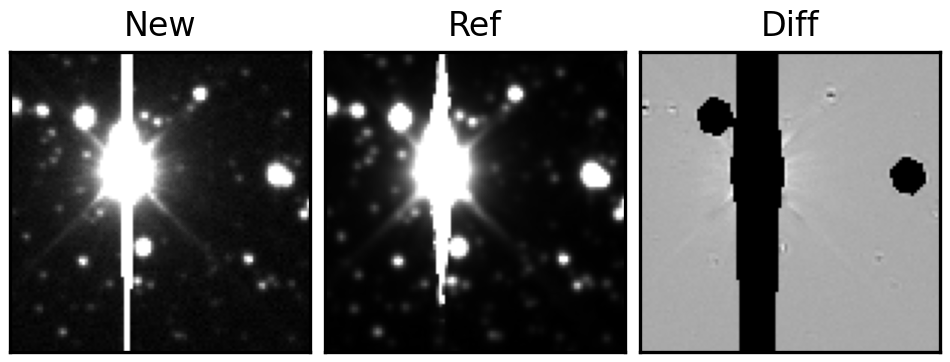
Label: bogus